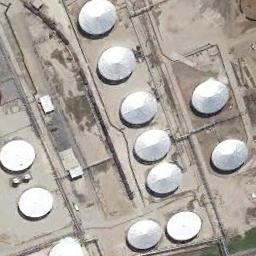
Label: storage_tank